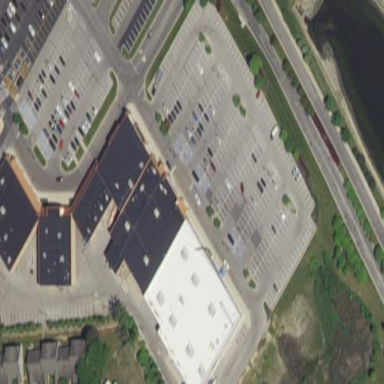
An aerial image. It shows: Part of the building is designated for commercial use.